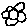
Label: flower